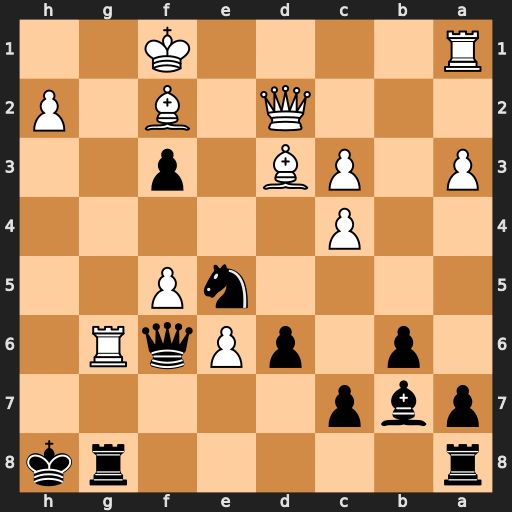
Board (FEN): r5rk/pbp5/1p1pPqR1/4nP2/2P5/P1PB1p2/3Q1B1P/R4K2
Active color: b
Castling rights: -
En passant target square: -
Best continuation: Rxg6 fxg6 Kg7